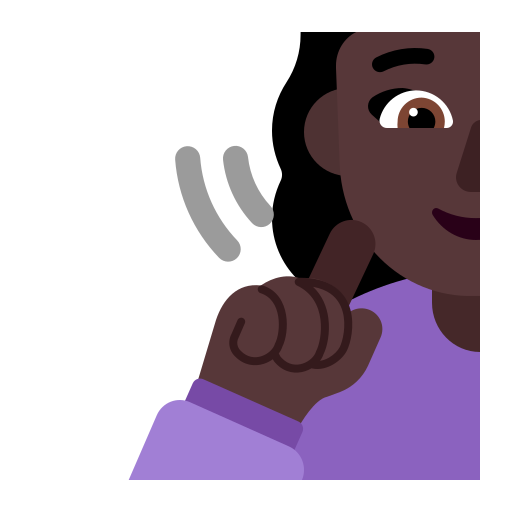
man deaf flat dark